Interaction volume radius: 5 \u00c5
Interaction volume height: 30 \u00c5
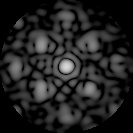
Disorder parameter: 0.4682